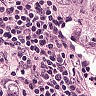
Metastatic tissue present: yes